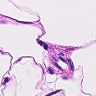
Metastatic tissue present: no